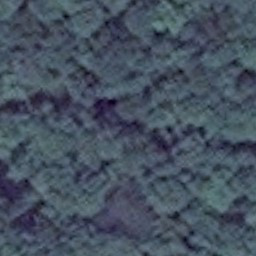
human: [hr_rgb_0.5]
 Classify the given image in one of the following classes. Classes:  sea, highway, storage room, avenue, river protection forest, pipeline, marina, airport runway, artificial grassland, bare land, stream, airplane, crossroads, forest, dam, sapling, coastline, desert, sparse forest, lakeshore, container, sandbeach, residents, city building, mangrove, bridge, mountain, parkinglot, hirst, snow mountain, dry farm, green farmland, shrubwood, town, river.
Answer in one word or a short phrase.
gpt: forest